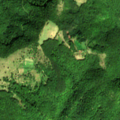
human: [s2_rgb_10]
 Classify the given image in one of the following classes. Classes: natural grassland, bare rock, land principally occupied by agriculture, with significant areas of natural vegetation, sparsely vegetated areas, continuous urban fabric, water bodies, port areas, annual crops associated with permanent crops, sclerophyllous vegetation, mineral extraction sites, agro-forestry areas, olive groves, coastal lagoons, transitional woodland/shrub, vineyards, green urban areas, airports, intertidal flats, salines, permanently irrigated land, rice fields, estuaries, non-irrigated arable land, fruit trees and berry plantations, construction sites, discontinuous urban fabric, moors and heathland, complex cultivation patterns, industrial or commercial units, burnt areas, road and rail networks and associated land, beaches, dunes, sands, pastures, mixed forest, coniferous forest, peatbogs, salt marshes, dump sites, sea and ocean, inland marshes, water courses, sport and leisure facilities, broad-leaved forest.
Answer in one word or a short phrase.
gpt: broad-leaved forest, natural grassland